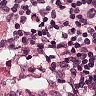
Metastatic tissue present: no